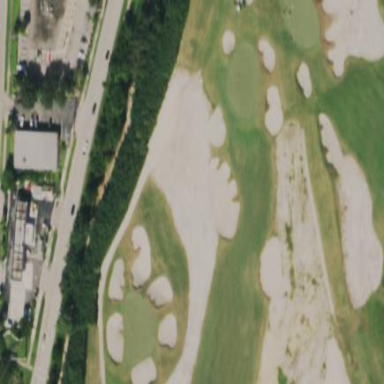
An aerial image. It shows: Golf bunker filled with natural sand.